Field crop: maize
Growth stage: 2
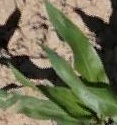
Species: maize